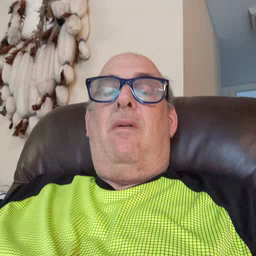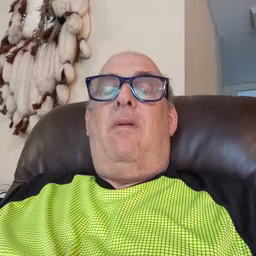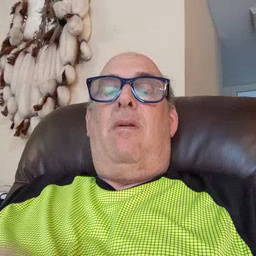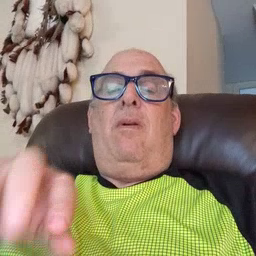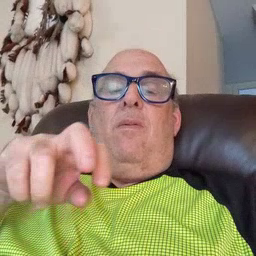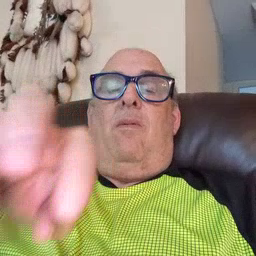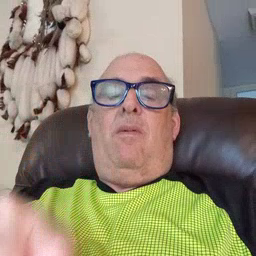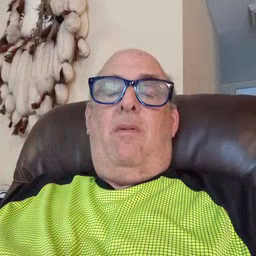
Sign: ride